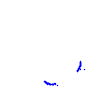
Particle: kaon